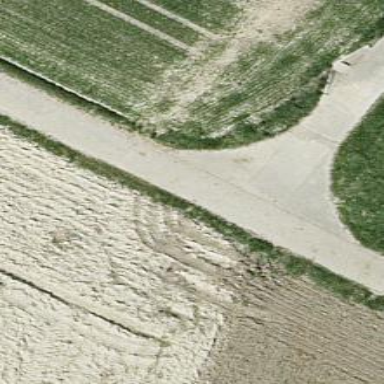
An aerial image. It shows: Paved track with Grade 1 surface.